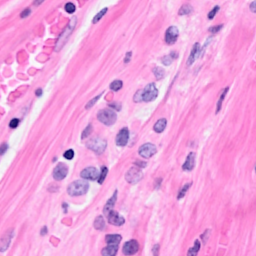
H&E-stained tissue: Breast